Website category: movie
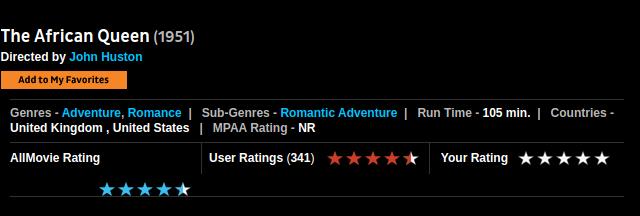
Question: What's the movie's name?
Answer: The African Queen

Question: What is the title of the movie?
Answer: The African Queen

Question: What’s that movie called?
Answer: The African Queen

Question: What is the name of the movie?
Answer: The African Queen

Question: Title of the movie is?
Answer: The African Queen

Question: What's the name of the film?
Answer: The African Queen

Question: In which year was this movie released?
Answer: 1951

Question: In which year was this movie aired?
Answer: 1951

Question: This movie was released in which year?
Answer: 1951

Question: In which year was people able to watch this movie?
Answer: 1951

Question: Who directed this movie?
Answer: John Huston

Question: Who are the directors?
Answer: John Huston

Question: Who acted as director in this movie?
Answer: John Huston

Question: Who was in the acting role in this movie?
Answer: John Huston

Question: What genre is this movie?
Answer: Adventure , Romance

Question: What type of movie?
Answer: Adventure , Romance

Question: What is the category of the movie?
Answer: Adventure , Romance

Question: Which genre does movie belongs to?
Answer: Adventure , Romance

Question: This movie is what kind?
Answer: Adventure , Romance

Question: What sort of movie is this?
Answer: Adventure , Romance

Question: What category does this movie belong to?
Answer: Adventure , Romance

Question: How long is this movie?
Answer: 105 min.

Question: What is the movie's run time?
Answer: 105 min.

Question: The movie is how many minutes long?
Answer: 105 min.

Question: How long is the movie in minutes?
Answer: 105 min.

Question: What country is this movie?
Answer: United Kingdom , United States

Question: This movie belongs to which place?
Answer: United Kingdom , United States

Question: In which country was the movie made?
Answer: United Kingdom , United States

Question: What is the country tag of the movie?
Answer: United Kingdom , United States

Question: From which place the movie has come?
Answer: United Kingdom , United States